Question: There are some blocks in the picture. Find the smallest square area that can place all the small blocks in the area in a suitable way without overlapping. Return the length of the square side.
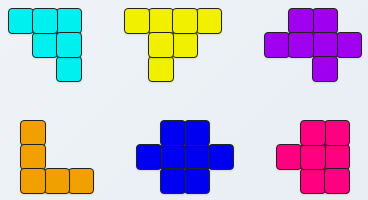
Answer: 7